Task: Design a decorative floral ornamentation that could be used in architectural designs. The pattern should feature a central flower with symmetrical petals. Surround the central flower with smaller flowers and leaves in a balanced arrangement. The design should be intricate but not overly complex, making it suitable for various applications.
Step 1246:
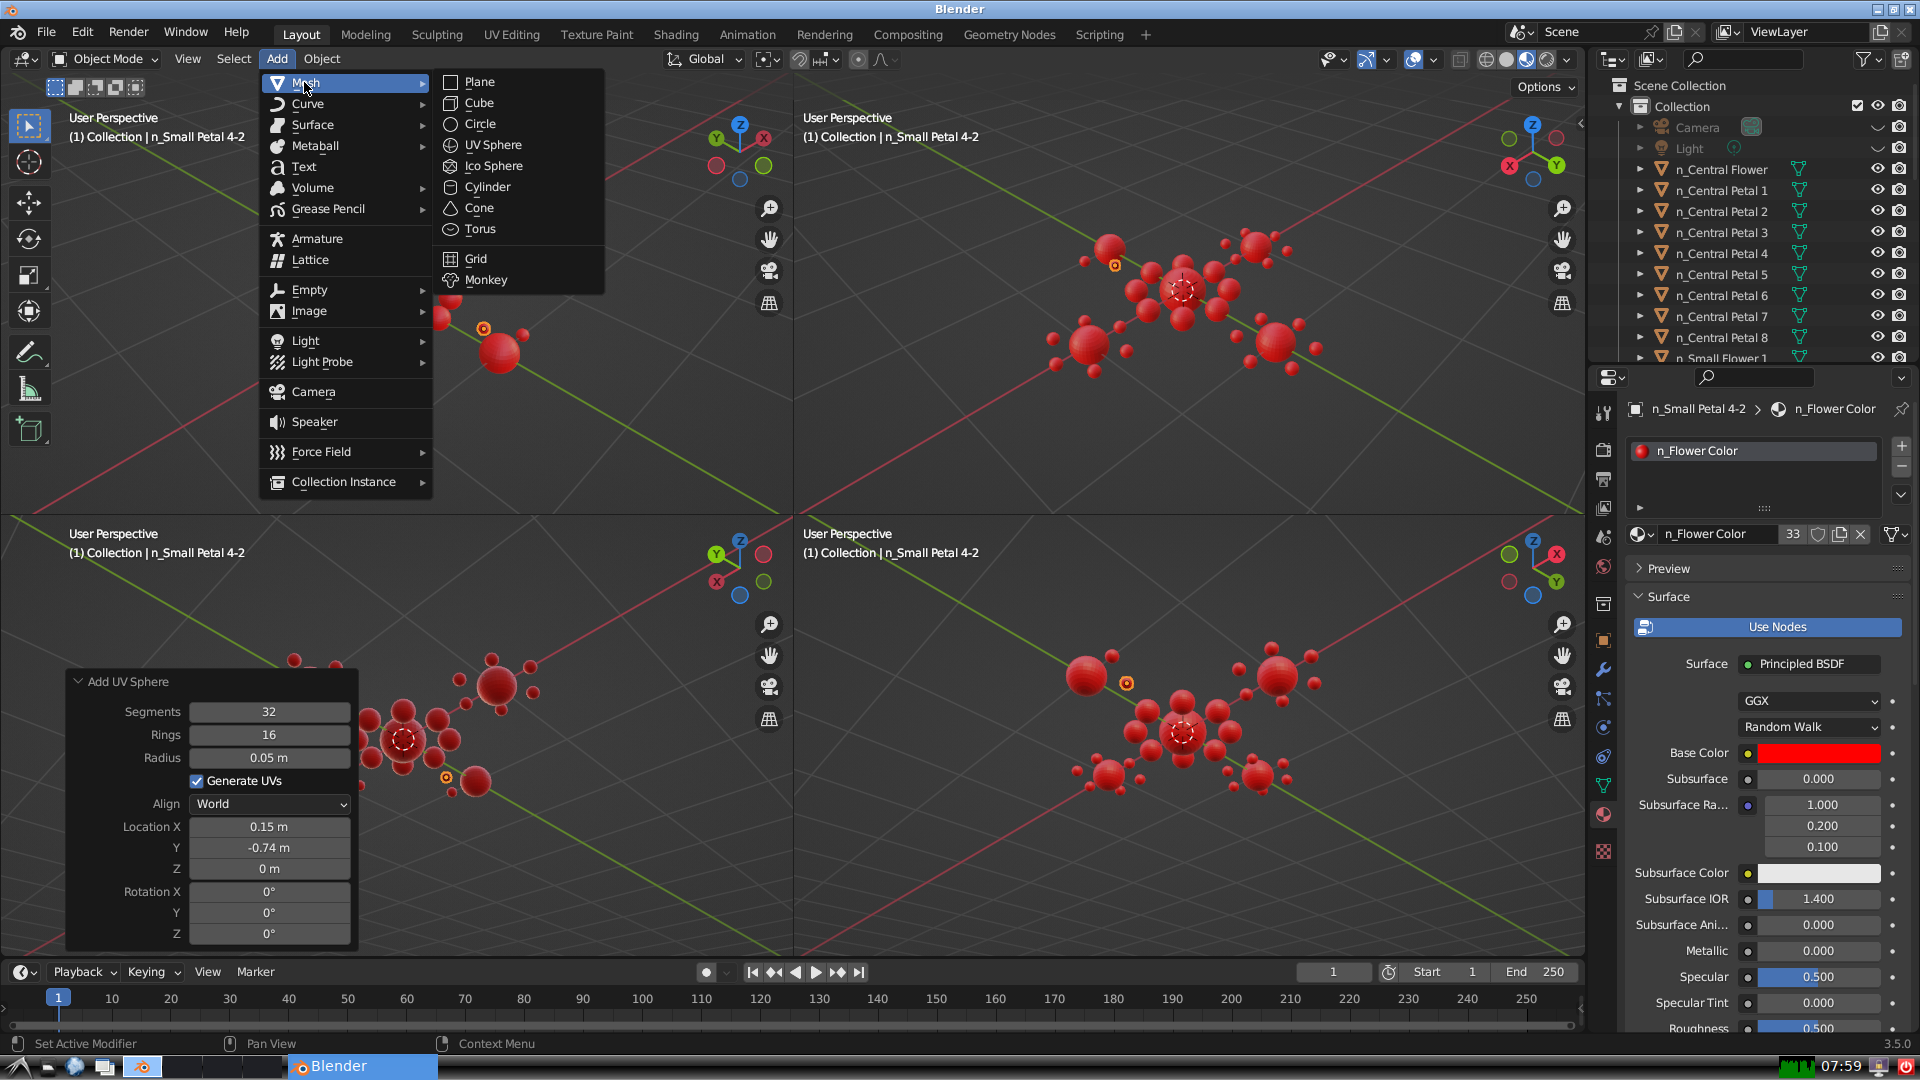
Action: {"mouse_move": [499, 144]}